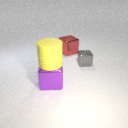
large yellow rubber cylinder above large purple metal cube